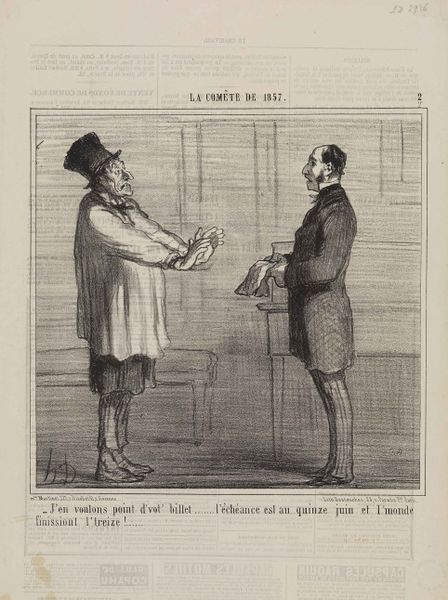
Titel: J'en voulons point d'vot' billet (La Comète de 1857, Blatt 2)
Künstler: Honoré Daumier
Standort: Karlsruhe
Institution: Staatliche Kunsthalle Karlsruhe
Schlagwörter: mann, weiß, menschen, frankreich, geste, grau, hut, kleider, männer, nase, profil, raum, schwarz, skizze, stuhl, tisch, zeichnung, zimmer, tuch, gespräch, herren, zylinder, alt, anzug, bart, hemd, hose, jacke, profile, wand, diener, kragen, rahmen, herr, hände, innenraum, möbel, signatur, gewand, blatt, schrift, papier, sofa, umrisse, unterhaltung, zwei, alter mann, schuhe, hosen, grafik, bank, französisch, frack, karikatur, nasen, klavier, mimik, bett, gehrock, alter, greis, zettel, abtrocknen, clown, druck, lithographie, schwarzweiss, monogramm, schraffur, radierung, stich, lithografie, seite, karrikatur, politik, satire, streit, text, zeitschrift, zeitung, bürger, witz, backenbart, bleistift, stiefel, litografie, daumier, honore daumier, französich, liege, taschentuch, brief, bettler, sekretär, schemen, armut, gegenüber, welt, disput, bildunterschrift, meister, graf, vertäfelung, frage, billet, eintrittskarte, abwehr, abwehren, nein, aristokratie, zilynder, satz, interaktion, graif, dialog, kanapee, ekel, ablehnung, abweisung, zeichnunng, abhalten, 2 männer, 19. jahrhundert, 1857, 2, hd, herrenrock, la comete, comete, unterhaltun, ankleidend, nein.